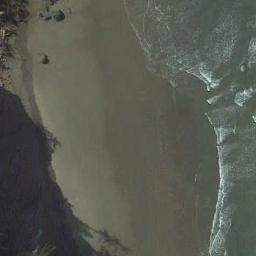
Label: beach